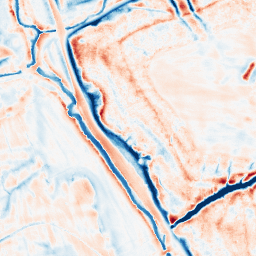
Category: edge_preserving
Decomposition family: bilateral
Decomposition parameters: d: 21
sigma_color: 100
sigma_space: 25
Upsampling method: lanczos
Upsampling parameters: scale: 4
Upsampling scale: 4